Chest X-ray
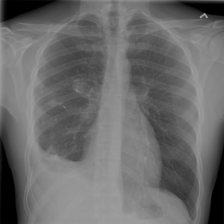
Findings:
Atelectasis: positive
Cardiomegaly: negative
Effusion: positive
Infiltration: positive
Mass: negative
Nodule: positive
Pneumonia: negative
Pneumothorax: negative
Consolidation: negative
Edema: negative
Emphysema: negative
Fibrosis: negative
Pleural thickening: negative
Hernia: negative